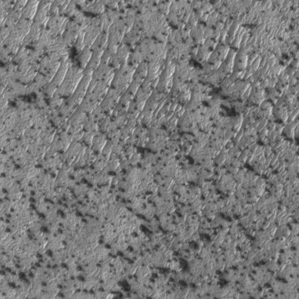
Label: frost